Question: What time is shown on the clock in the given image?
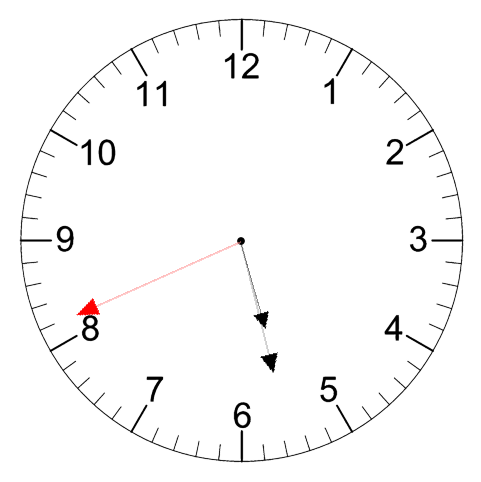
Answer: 05:27:41